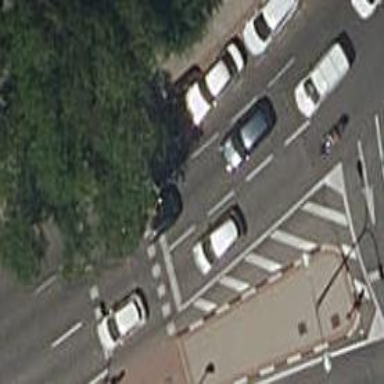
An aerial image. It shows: Road with traffic signals.